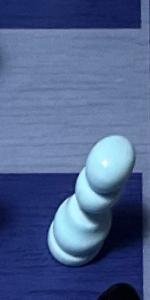
Label: Pawn_White